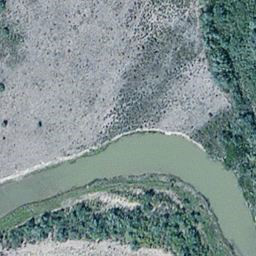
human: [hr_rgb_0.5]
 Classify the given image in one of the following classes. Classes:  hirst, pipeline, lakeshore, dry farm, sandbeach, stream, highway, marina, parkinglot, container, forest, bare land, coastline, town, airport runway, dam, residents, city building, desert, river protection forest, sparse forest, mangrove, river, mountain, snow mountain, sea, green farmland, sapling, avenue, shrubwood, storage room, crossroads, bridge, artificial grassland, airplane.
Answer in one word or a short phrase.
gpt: river